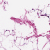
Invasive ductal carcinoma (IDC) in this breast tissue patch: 0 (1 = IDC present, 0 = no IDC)